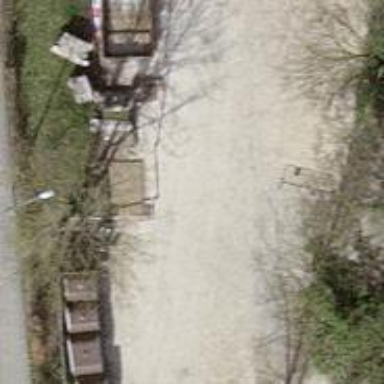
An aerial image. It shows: Recycling container for green waste and scrap metal.